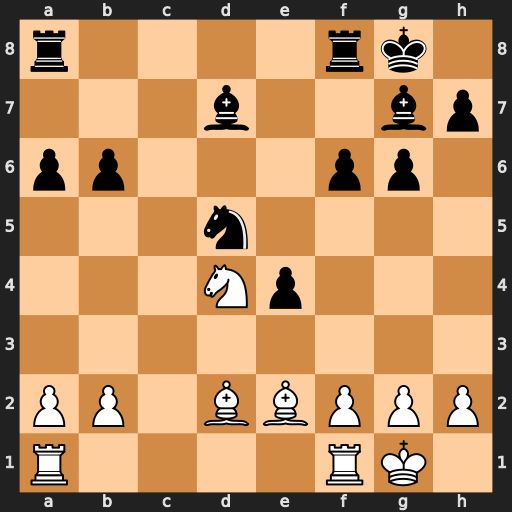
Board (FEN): r4rk1/3b2bp/pp3pp1/3n4/3Np3/8/PP1BBPPP/R4RK1
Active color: w
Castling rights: -
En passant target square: -
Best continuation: Bc4 Kh8 Bxd5